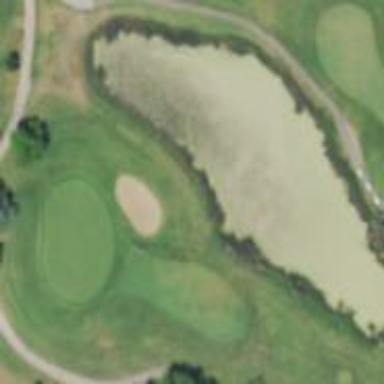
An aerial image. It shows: Water hazard on golf course. The hazard is natural water feature.